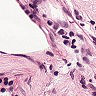
Metastatic tissue present: no